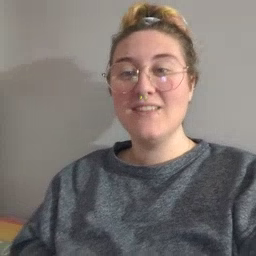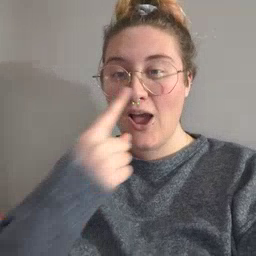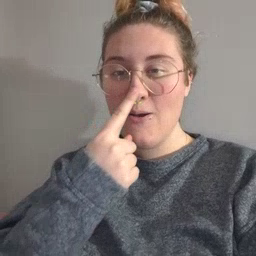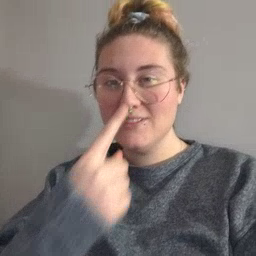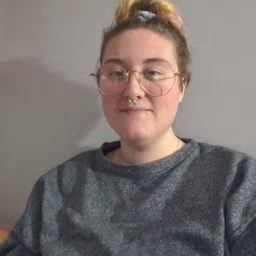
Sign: nose